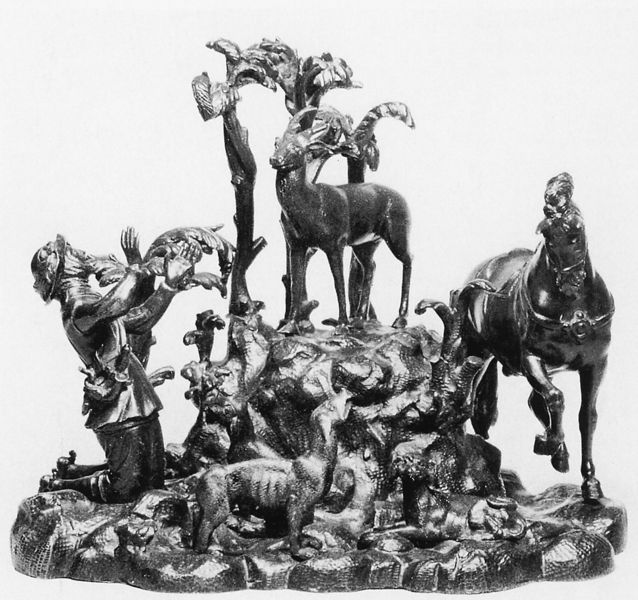
Titel: Das Wunder des hl. Eustachius
Künstler: Caspar Gras
Institution: Hamburg, Museum für Kunst und Gewerbe
Schlagwörter: baum, berg, hand, mann, vogel, hut, hund, tiere, arm, mensch, horn, boden, insel, figur, pflanzen, wald, pferd, skulptur, statue, fels, palme, bronze, plastik, schaf, knien, beten, jagd, hirsch, jäger, sage, kniend, knieen, palmen, bock, hirten, ziege, hubertus, mager, widder, steinbock, pfed, bittend, ehubertus